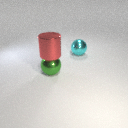
large green metal sphere below large red metal cylinder